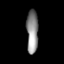
Tissue: lung
Cell type: Endothelial cells
Senescence score: 0.5776
Nuclear area (px): 494
Mean DAPI intensity: 139.02